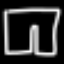
Label: pants